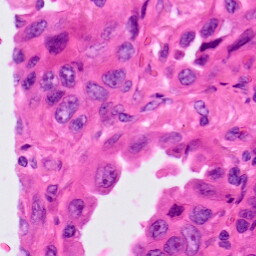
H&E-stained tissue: Lung